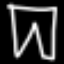
Label: pants